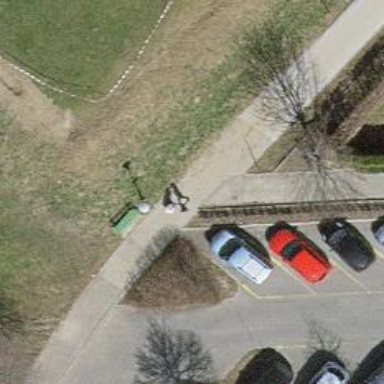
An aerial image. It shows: Bench for seating.